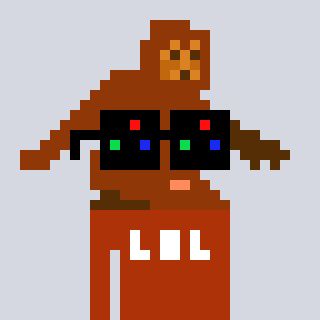
a pixel art character with square black sunglasses, a bigfoot-shaped head and a hotbrown-colored body on a cool background